Question: Is there a way to make ggplot place the legend on top but below the title?
As an example...

..produced with the following code:
'''
carrots<-list(Yield=c(345,226,74,559,288,194),
Field=c("A","B","C","D","E","F"),
Breed=rep(c("Long","Short"),each=3))
carrots<-data.frame(carrots)
ggplot(carrots,aes(y=Yield,x=Field,fill=Breed)) +
geom_bar() +
opts(title="Title",
legend.direction = "horizontal",
legend.position = "top") +
labs(fill="")
'''
Any suggestions would be greatly appreciated?
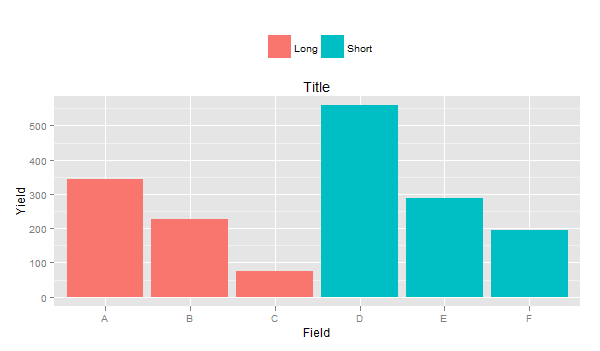
Answer: Ignore this. The issue is not longer a problem.
But the code has been updated so that it no longer throws an error.
While waiting for the next version, you can fine tune within ggplot2. For instance:
'''
ggplot(carrots, aes(y = Yield, x = Field, fill = Breed)) +
geom_bar(stat = "identity") +
theme(
plot.margin = unit(c(2, 1, 1, 1), "cm"),
plot.title = element_text(size = 30, face = "bold", colour = "blue", vjust = 7),
legend.direction = "horizontal",
legend.position = c(0.1, 1.05)) +
ggtitle("Title") +
labs(fill = "")
'''